【题型】填空题　【知识点】立体几何　【难度】easy
如图，等腰直角$\triangle APB$的斜边$AB$长为$2R$，将$\triangle APB$绕斜边$AB$所在直线旋转一周形成的旋转体的体积为\underline{\quad\quad}。

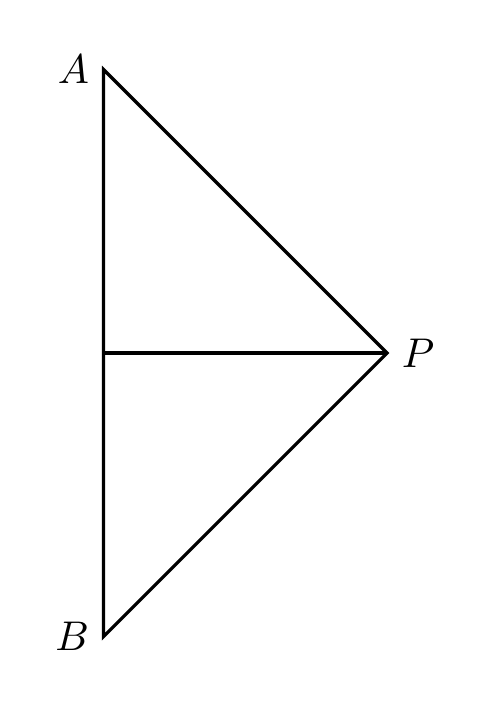
【解答】
\noindent
【答案】$\boldsymbol{\frac{2}{3}\pi R^3}$

\vspace{0.5em}
\noindent
【解析】由题意，将$\triangle APB$绕斜边$AB$所在直线旋转一周形成的旋转体是以$R$为底面半径，$R$为高的两个共底面圆锥，

所以旋转体的体积为
\[
V = 2\times\frac{1}{3}\pi R^2\cdot R = \frac{2}{3}\pi R^3.
\]

故答案为：$\boldsymbol{\frac{2}{3}\pi R^3}$